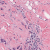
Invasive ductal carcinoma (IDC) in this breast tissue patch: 1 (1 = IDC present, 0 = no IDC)